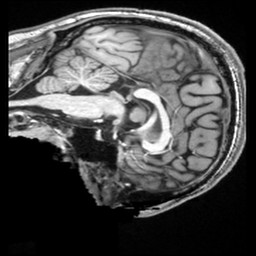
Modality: T1w
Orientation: sagittal
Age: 21
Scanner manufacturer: siemens
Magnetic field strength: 3 T
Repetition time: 2.5 s
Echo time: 0.00343 s